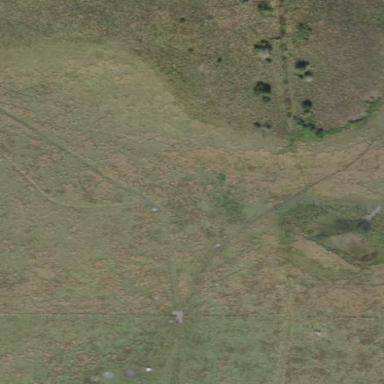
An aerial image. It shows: Wetland area characterized by wet meadow.